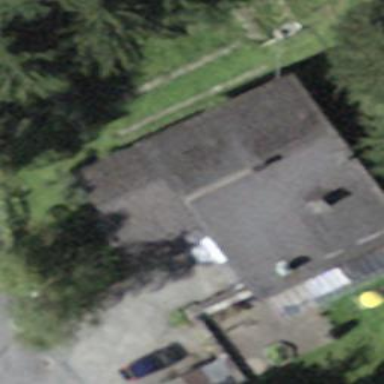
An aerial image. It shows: Building with tiled roof.